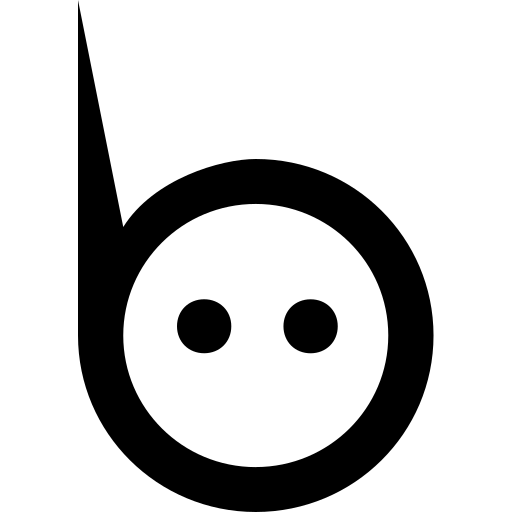
Tags: icon, FontAwesome, fa-icon, brand, nimblr